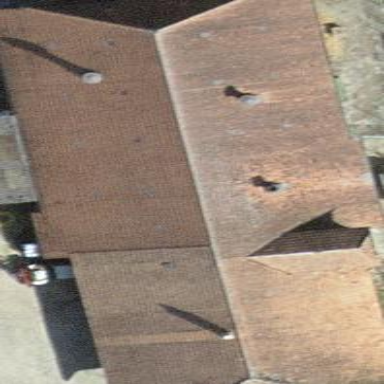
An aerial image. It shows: Farm building.